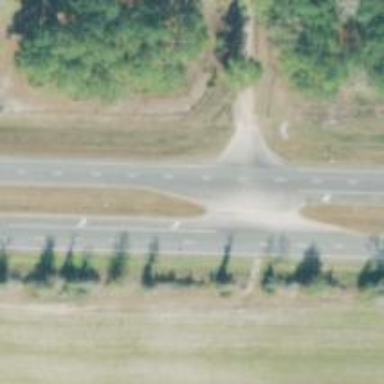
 surfaced with asphalt. It is classified as trunk highway."